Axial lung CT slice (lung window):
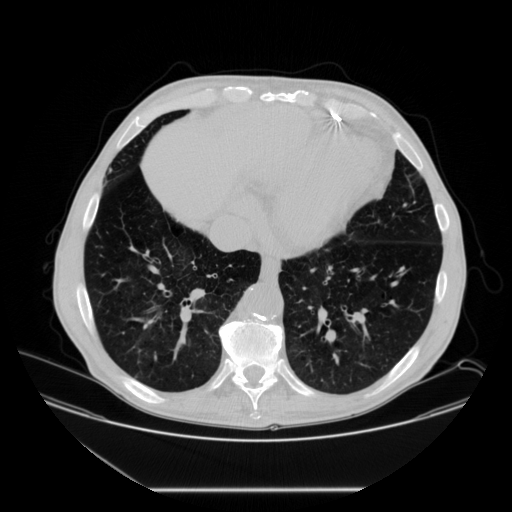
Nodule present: no